一年级 · 画法几何学
下列图形（）与其他两个不同类。

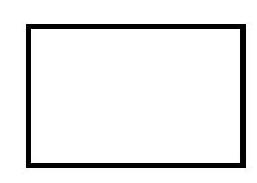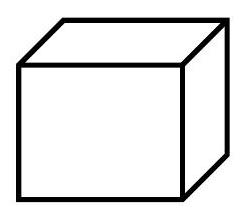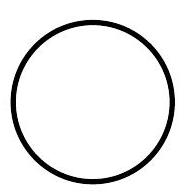
A、

B、

C、

答案: B
解析: 解B; $\mathrm{A}$ 和 C 都是平面图形, $\mathrm{B}$ 是立体图形。